Question: When I execute the following query :-
'''
SELECT users.id, users.username, users.last_login,
profile_pictures.pic_resized, profile_pictures.pic_blurred,
user_profile.date_of_birth, user_profile.u_country,
matches.total_score AS score,
favorites.id AS is_favorite,
relationships.id AS is_match,
profile_visitors.id AS is_profile_viewer,
block_chat.id AS is_blocked
FROM users
INNER JOIN user_profile ON users.id = user_profile.user_id
LEFT JOIN profile_pictures ON users.id = profile_pictures.user_id
LEFT JOIN match_collections ON users.id = match_collections.user_id AND match_collections.status='valid'
LEFT JOIN matches ON matches.collection_id = match_collections.id AND match_id = 44700
LEFT JOIN favorites ON favorites.subject_id = 11354 AND favorites.object_id = 44700
LEFT JOIN relationships ON relationships.user_id = 11354 AND relationships.friend_id = 44700
LEFT JOIN profile_visitors ON profile_visitors.viewed_id = 11354 AND profile_visitors.viewer_id = 44700
LEFT JOIN block_chat ON block_chat.subject_id = 11354 AND block_chat.object_id = 44700
WHERE users.id = 11354
'''
The result appear:
where is_favorite and is_match is null which refer that there are no entry for the user 44700 in those tables.
The question is: How to set a default value like '-1' instead of 'NULL'?.
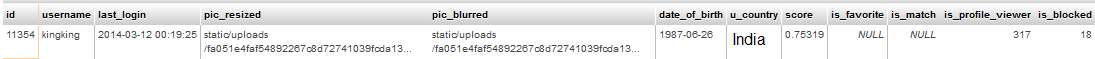
Answer: you can use this :-
'''
SELECT users.id, users.username, users.last_login,
profile_pictures.pic_resized, profile_pictures.pic_blurred,
user_profile.date_of_birth, user_profile.u_country,
matches.total_score AS score,
if(isnull(favorites.id),-1,favorites.id) AS is_favorite,
if(isnull(relationships.id),-1,relationships.id) AS is_match,
profile_visitors.id AS is_profile_viewer,
block_chat.id AS is_blocked
FROM users
INNER JOIN user_profile ON users.id = user_profile.user_id
LEFT JOIN profile_pictures ON users.id = profile_pictures.user_id
LEFT JOIN match_collections ON users.id = match_collections.user_id AND match_collections.status='valid'
LEFT JOIN matches ON matches.collection_id = match_collections.id AND match_id = 44700
LEFT JOIN favorites ON favorites.subject_id = 11354 AND favorites.object_id = 44700
LEFT JOIN relationships ON relationships.user_id = 11354 AND relationships.friend_id = 44700
LEFT JOIN profile_visitors ON profile_visitors.viewed_id = 11354 AND profile_visitors.viewer_id = 44700
LEFT JOIN block_chat ON block_chat.subject_id = 11354 AND block_chat.object_id = 44700
WHERE users.id = 11354
'''
You can use the 'if(isnull(exp1),exp2,exp3)' wherever you need to tackle 'nulls'